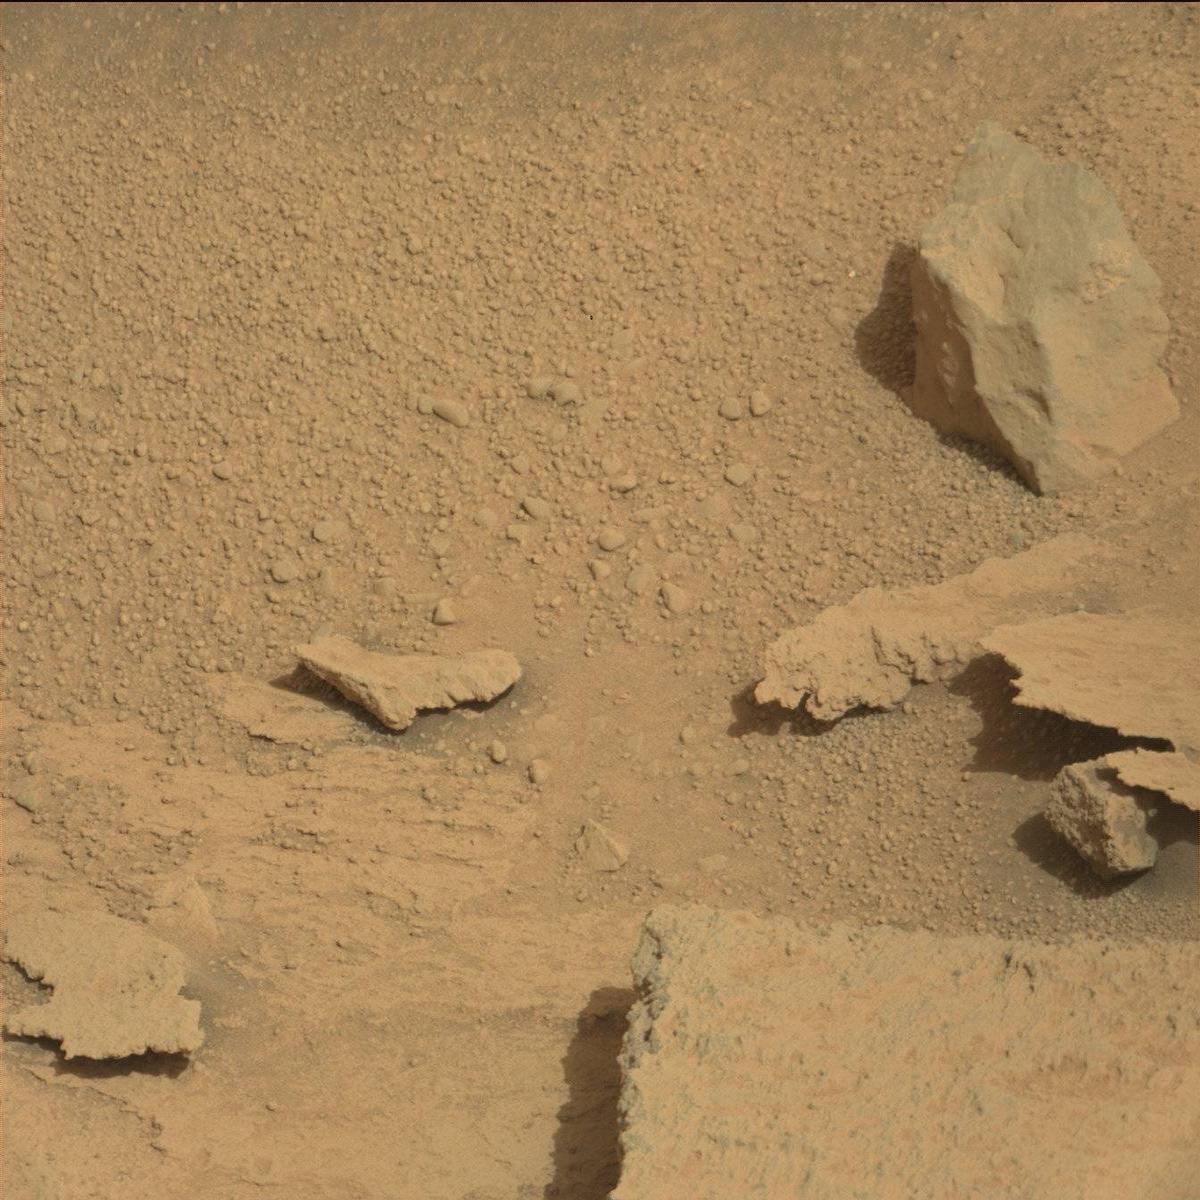
Terrain classes present: Bedrock, Rock, Sand / Soil